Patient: sex M, age 71
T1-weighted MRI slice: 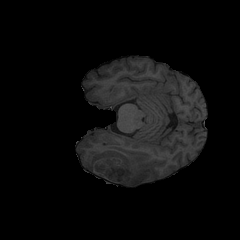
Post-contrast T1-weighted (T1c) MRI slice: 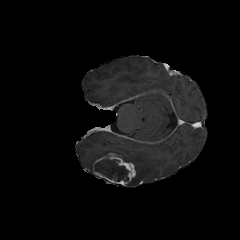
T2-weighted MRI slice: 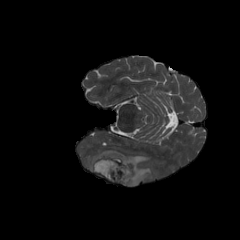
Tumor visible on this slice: yes
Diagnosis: Glioblastoma, IDH-wildtype
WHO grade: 4